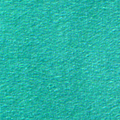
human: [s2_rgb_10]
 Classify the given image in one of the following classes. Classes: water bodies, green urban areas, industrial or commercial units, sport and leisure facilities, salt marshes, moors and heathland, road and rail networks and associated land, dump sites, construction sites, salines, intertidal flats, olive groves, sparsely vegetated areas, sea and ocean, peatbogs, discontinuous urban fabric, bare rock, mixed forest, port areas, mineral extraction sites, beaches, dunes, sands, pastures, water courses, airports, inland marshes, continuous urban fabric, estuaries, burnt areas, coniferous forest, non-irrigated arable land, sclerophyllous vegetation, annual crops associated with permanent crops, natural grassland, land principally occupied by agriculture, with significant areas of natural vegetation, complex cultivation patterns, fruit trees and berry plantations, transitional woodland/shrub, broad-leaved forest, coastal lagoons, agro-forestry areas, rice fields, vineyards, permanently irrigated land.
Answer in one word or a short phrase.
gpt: sea and ocean